Field crop: maize
Growth stage: 2
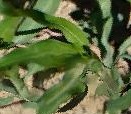
Species: maize